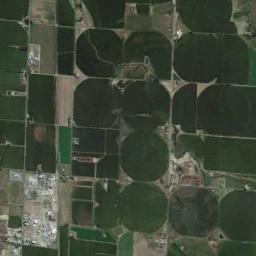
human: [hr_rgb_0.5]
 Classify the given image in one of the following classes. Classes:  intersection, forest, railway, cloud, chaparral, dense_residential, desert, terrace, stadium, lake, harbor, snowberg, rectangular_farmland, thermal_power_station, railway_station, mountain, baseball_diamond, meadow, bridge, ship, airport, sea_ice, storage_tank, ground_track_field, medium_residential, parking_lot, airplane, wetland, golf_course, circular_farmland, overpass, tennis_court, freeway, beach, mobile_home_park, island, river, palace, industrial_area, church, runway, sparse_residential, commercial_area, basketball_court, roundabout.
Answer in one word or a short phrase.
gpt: circular_farmland